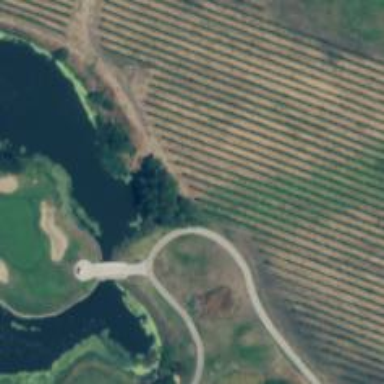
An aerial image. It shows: This footway belongs to Eagle Vines Golf Course.